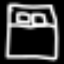
Label: bed